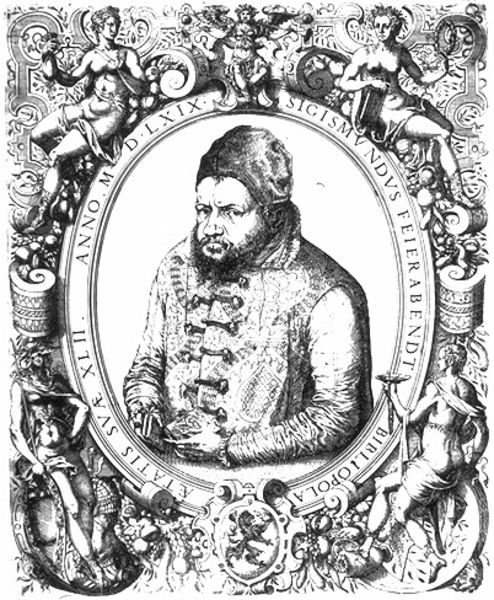
Titel: Bildnis des Sigmund Feyerabend
Künstler: Jost Amman
Institution: (Seriendruck)
Schlagwörter: hand, mann, nackt, umhang, weiß, frauen, brust, busen, grau, hut, licht, mund, nase, profil, schmuck, schwarz, stirn, blick, haube, alt, bart, jacke, kappe, mütze, arme, augen, barock, bibel, falten, gesicht, mensch, pelz, rahmen, bildnis, herr, hände, portrait, porträt, mantel, lippen, renaissance, schulter, oval, rund, engel, brüste, schrift, man, grafik, graphik, ausdruck, rand, figuren, kartusche, weiblich, karten, inschrift, datum, glanz, grimmig, homme, verzierung, knöpfe, jahreszahl, weste, buch, medaillon, druck, schnitt, schwarzweiss, schraffur, radierung, stich, text, manschetten, kranz, ritter, wappen, wams, gebückt, löwe, schaten, kupferstich, allegorien, schließe, details, daten, latein, umschrift, feierabend, anno, rollwerk, sigismund, schwermütig, sigism, feierabendt, mdlxix